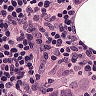
Metastatic tissue present: yes